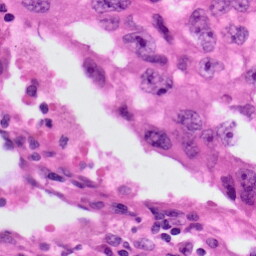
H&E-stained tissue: Lung